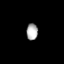
Tissue: lung
Cell type: T cells
Senescence score: 0.5998
Nuclear area (px): 185
Mean DAPI intensity: 173.297